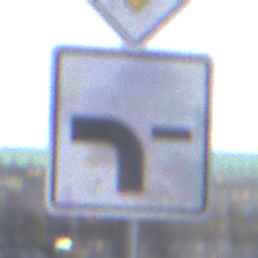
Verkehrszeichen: VerlaufVorfahrtsstrasse6
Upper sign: Vorfahrtsstrasse
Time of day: MorningAfternoon
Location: Outdoor (Urban)
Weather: Overcast
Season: NotSpecified
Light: Natural